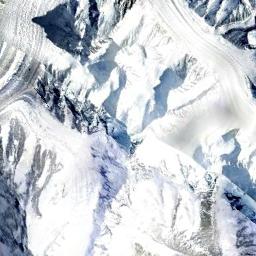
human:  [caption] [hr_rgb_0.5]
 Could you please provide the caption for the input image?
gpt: The snowberg is covered with glaciers .

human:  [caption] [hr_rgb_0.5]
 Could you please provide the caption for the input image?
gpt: A snow-covered mountain covered in large areas .

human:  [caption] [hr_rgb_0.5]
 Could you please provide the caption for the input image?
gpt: The snow berg is full of white snow .

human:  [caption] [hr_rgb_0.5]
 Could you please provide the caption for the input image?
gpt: A lot of snow is on the snowberg .

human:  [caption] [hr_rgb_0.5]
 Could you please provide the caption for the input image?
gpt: There are full of snow on the snowberg .